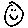
Label: smiley face